Question: I've added a table view to a UI View Controller. When I rotate the phone into landscape mode the cell width isn't completely filling the view. See the below screenshot.
Cannot seem to find an elegant solution here.

EDIT: you can download my example of the landscape view not resizing here:
<URL>
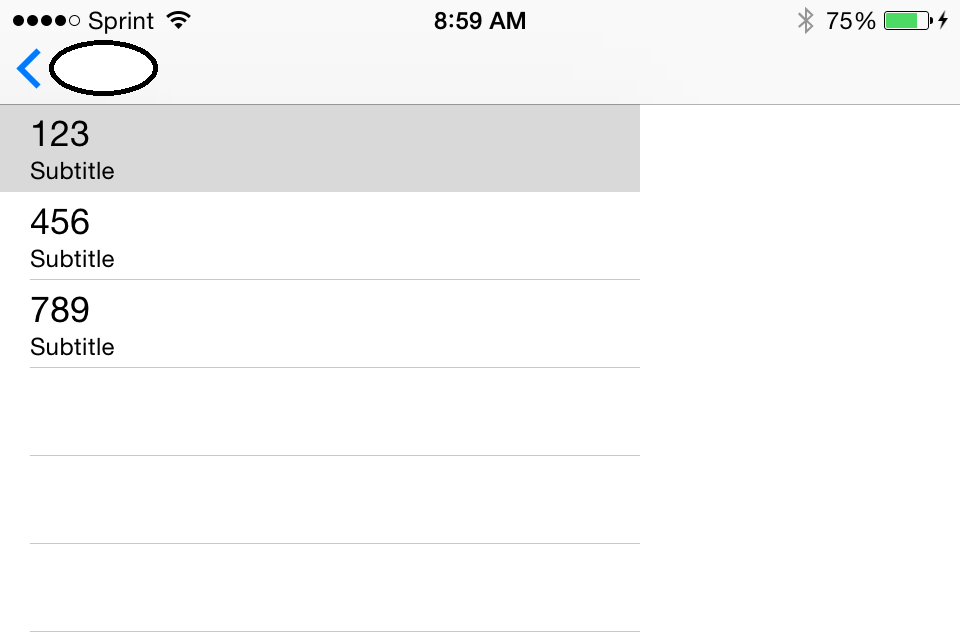
Answer: Add the UITableView using auto layout or with the appropriate autoresizing masks.
'''
UITableView *tableView = [[UITableView alloc] init];
tableview.translatesAutoresizingMaskIntoConstraints = NO;
[self.view addSubview:tableView];
NSDictionary *viewsDictionary = @{@"tableView" : tableView };
[self.view addConstraints:[NSLayoutConstraint constraintsWithVisualFormat:@"H:|[tableView]|"
options:kNilOptions
metrics:nil
views:viewsDictionary]];
[self.view addConstraints:[NSLayoutConstraint constraintsWithVisualFormat:@"V:|[tableView]|"
options:kNilOptions
metrics:nil
views:viewsDictionary]];
'''
'''
UITableView *tableView = [[UITableView alloc] initWithFrame:self.view.bounds];
tableView.autoresizingMask = UIViewAutoresizingFlexibleHeight | UIViewAutoresizingFlexibleWidth;
[self.view addSubview:tableView];
'''
Control drag from the table view to the superview and add these constraints:

These should be the autosizing mask for the table view if you are using manual frame manipulation

In all seriousness dude, I have given you as clear away as I can to size your view appropriately to make it flexible. If you struggle to understand this then I suggest you go back and look at a few tutorials for Beginning iOS Development. <URL> is an amazing resource for everything you can think of when starting iOS.
Your test project with the added constraints. It literally took me about 5 seconds to do it. Look at the iPhone storyboard.
<URL>